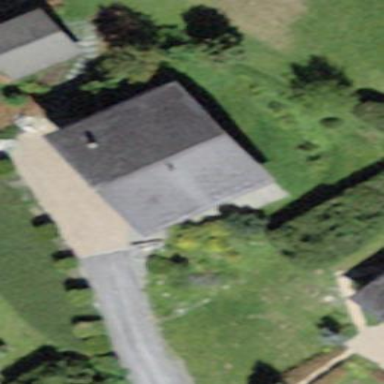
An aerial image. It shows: Simple and straightforward house.